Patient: sex F, age 22
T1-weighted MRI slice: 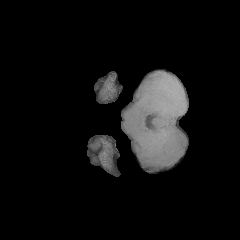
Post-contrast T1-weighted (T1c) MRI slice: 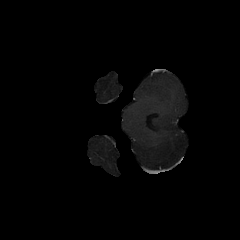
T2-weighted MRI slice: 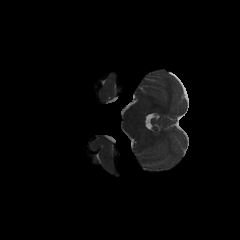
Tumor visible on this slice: no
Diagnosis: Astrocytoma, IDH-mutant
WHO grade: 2